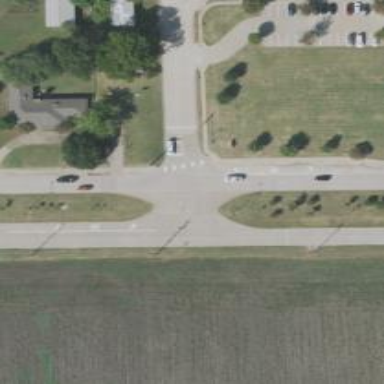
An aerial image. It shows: Secondary road.